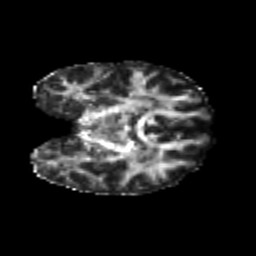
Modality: FA
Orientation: coronal
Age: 24
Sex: female
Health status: healthy
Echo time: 0.074 s